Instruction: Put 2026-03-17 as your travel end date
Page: home
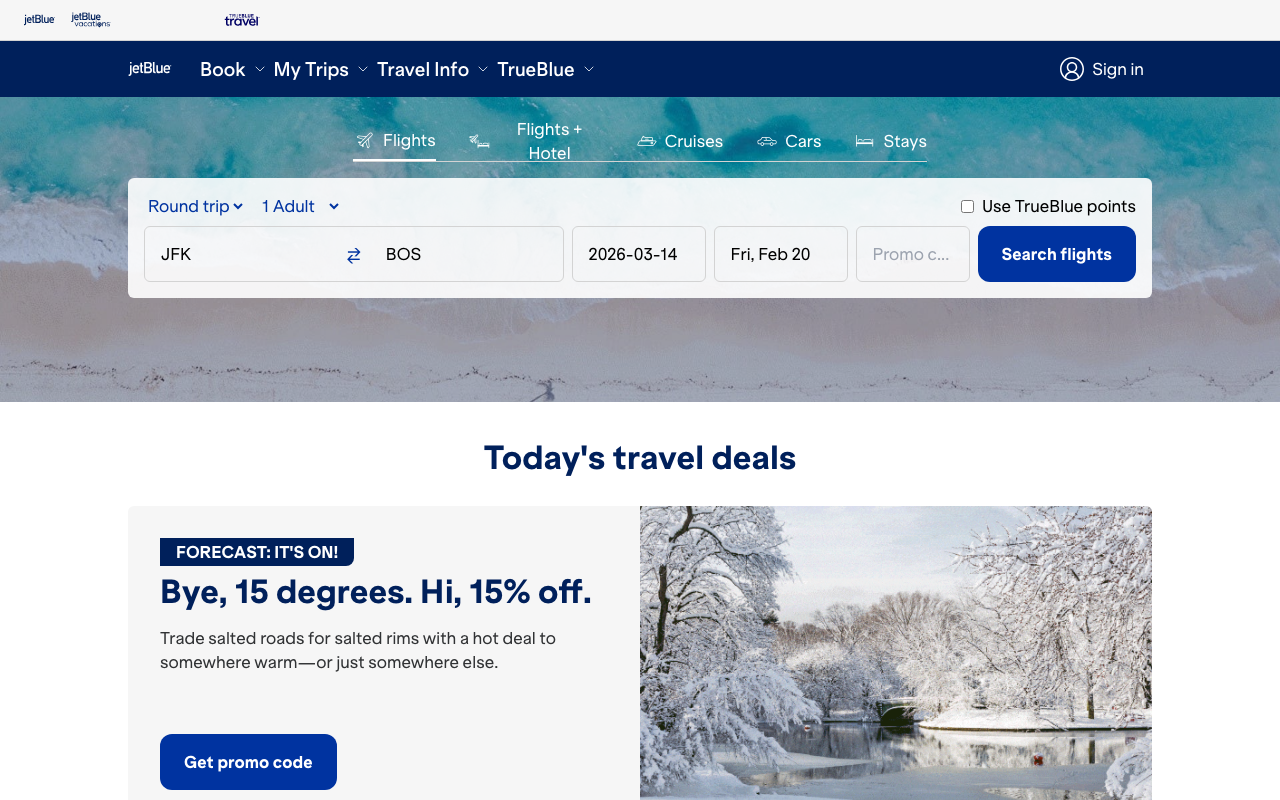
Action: type